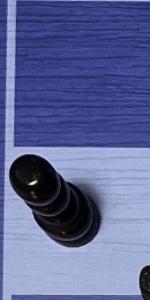
Label: Pawn_Black